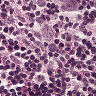
Metastatic tissue present: yes